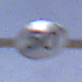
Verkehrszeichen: EndeGeschwindigkeit50
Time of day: MorningAfternoon
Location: Outdoor (Nature)
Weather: PartlyCloudy
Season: NotSpecified
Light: Natural